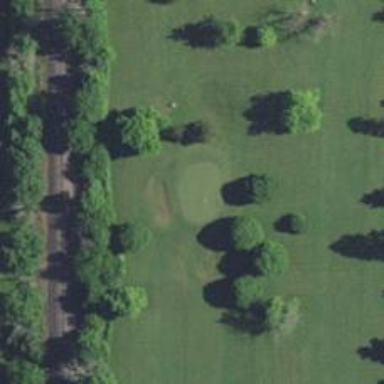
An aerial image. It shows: View of golf hole.